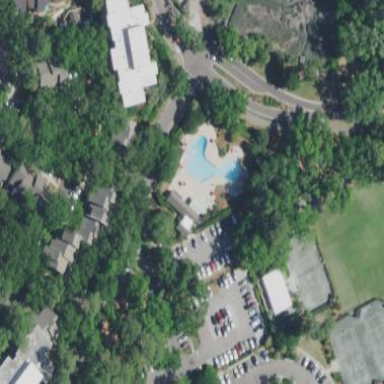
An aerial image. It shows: Fence surrounding swimming area.